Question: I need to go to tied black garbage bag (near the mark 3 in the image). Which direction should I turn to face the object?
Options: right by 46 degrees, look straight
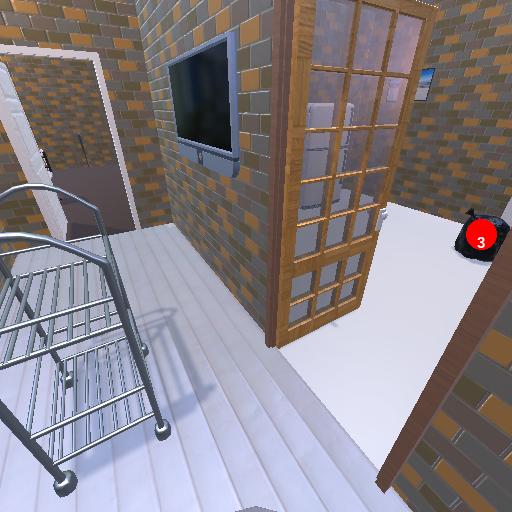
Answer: right by 46 degrees